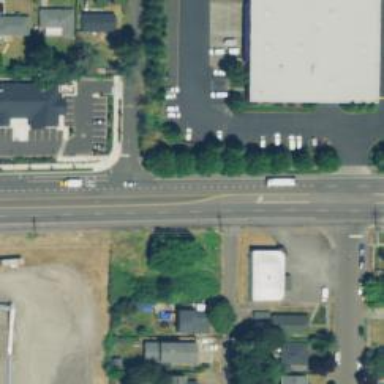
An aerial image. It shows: Stop road.